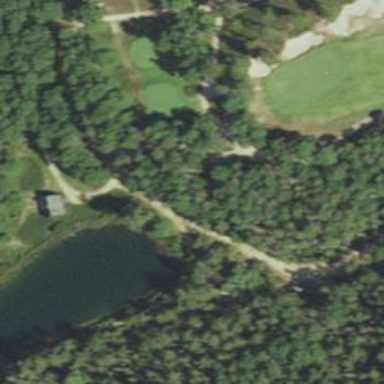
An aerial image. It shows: Golf cartpath that is also road path.